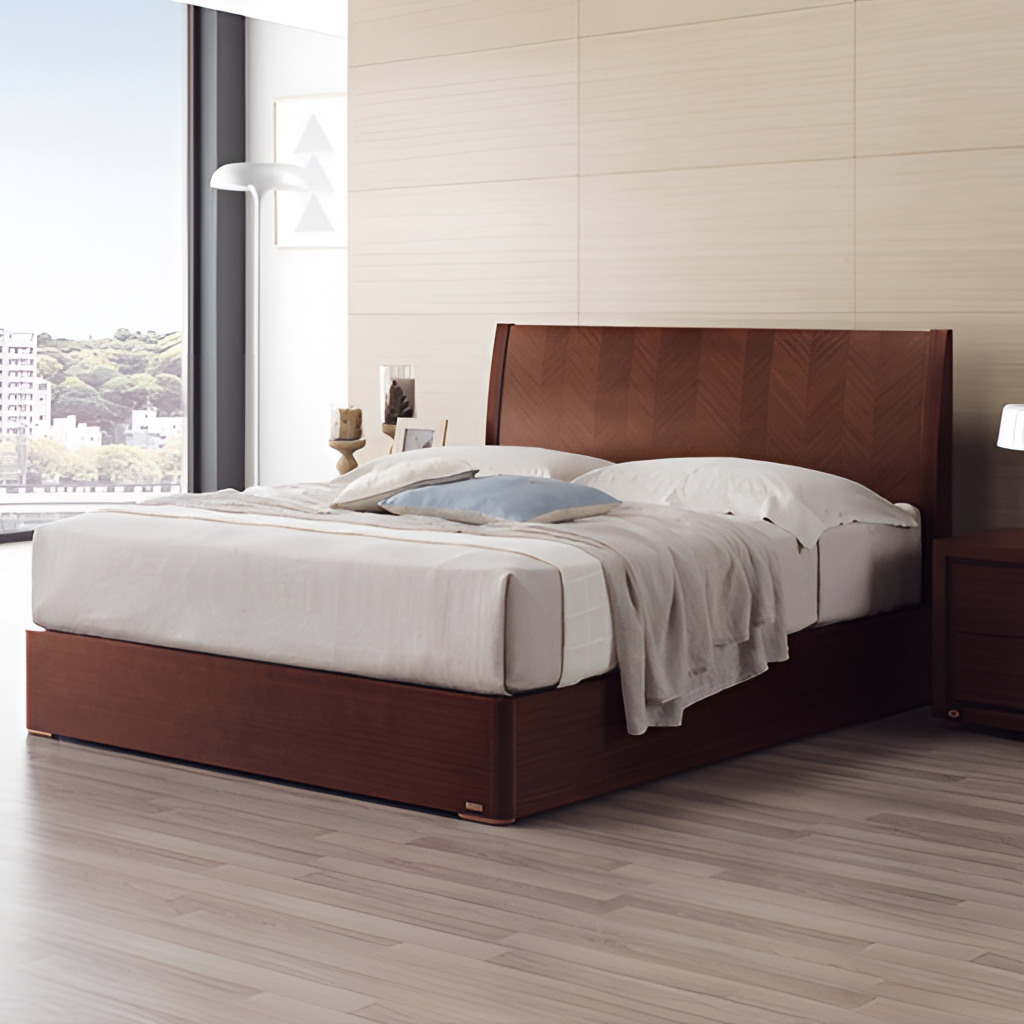
bedroom, wood bed, modern, gray wood flooring, with plank pattern, wood wallpaper, with solid pattern